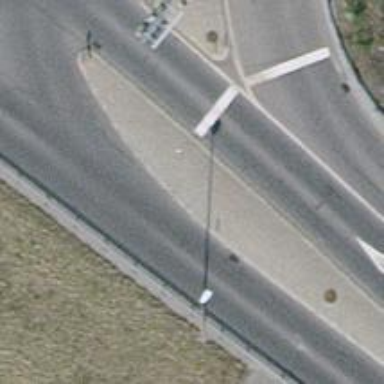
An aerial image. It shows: Road with traffic signals.